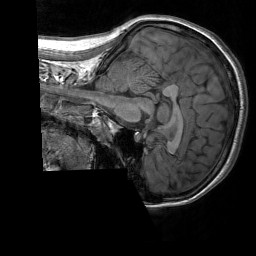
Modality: T1w
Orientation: sagittal
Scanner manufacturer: siemens
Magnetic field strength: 3 T
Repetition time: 1.76 s
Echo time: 0.0022 s